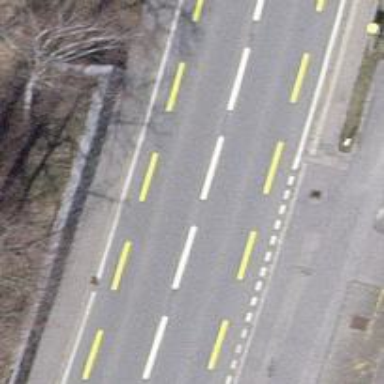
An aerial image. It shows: Primary highway with asphalt surface and designated lane for cyclists.